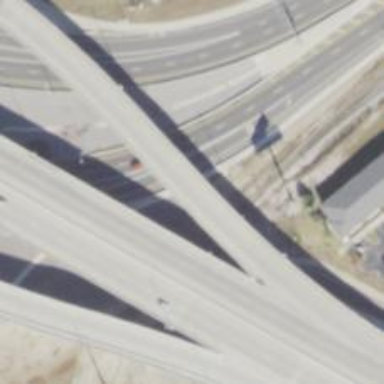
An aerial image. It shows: Trunk link highway passing over bridge.